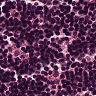
Metastatic tissue present: no